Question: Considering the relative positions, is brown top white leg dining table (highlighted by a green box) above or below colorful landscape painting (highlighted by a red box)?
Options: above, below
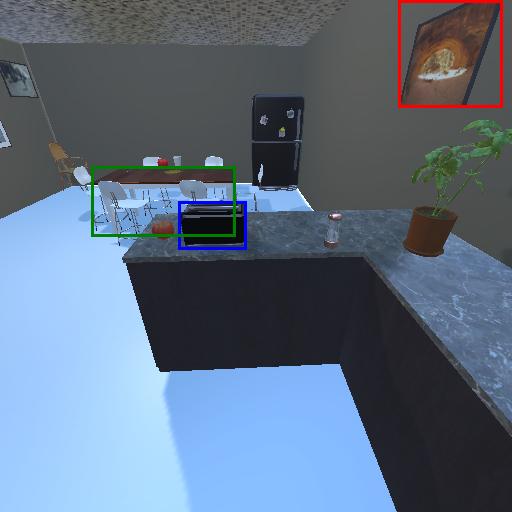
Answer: above